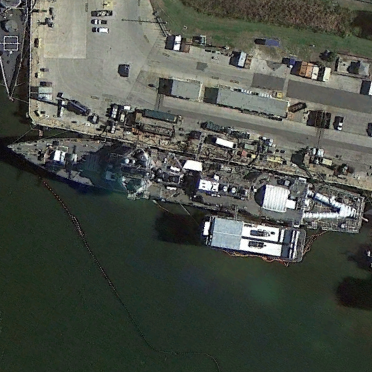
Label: destroyer